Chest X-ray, PA view. Patient: 45 years old, sex F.
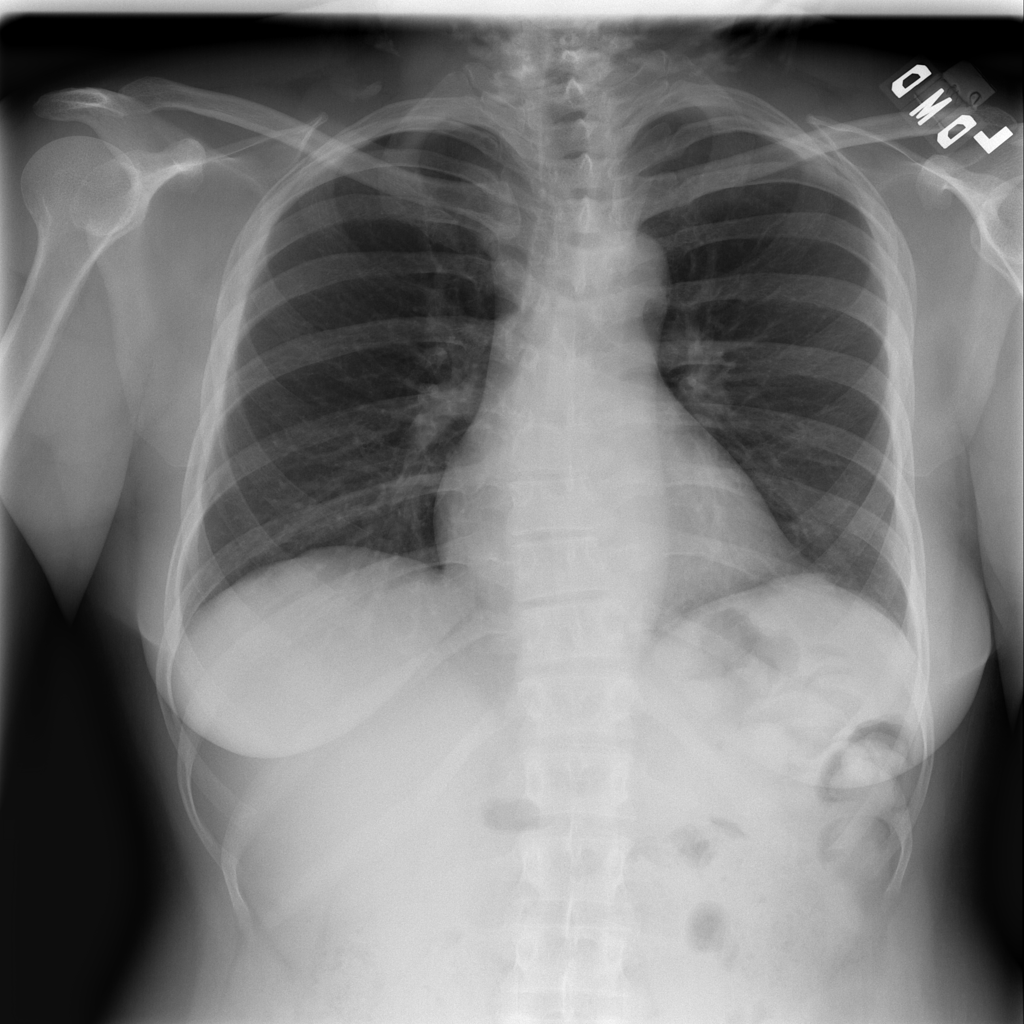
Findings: No Finding